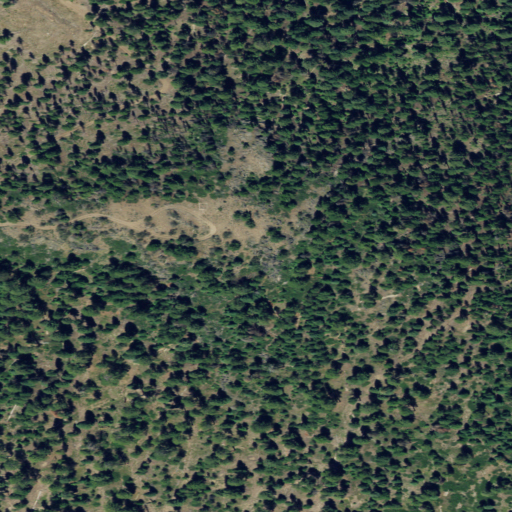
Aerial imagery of mountain in Oregon named Wolf Mountain containing evergreen forest and shrub